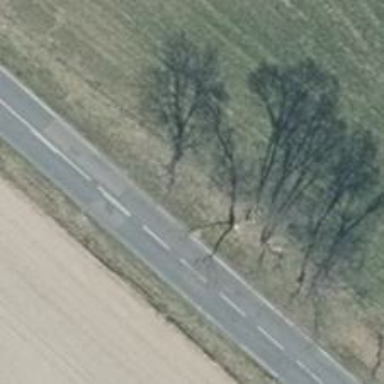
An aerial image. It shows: Row of deciduous broadleaved trees.